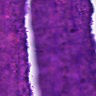
Metastatic tissue present: no